Interaction volume radius: 5 \u00c5
Interaction volume height: 10 \u00c5
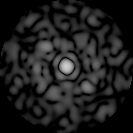
Disorder parameter: 0.8637